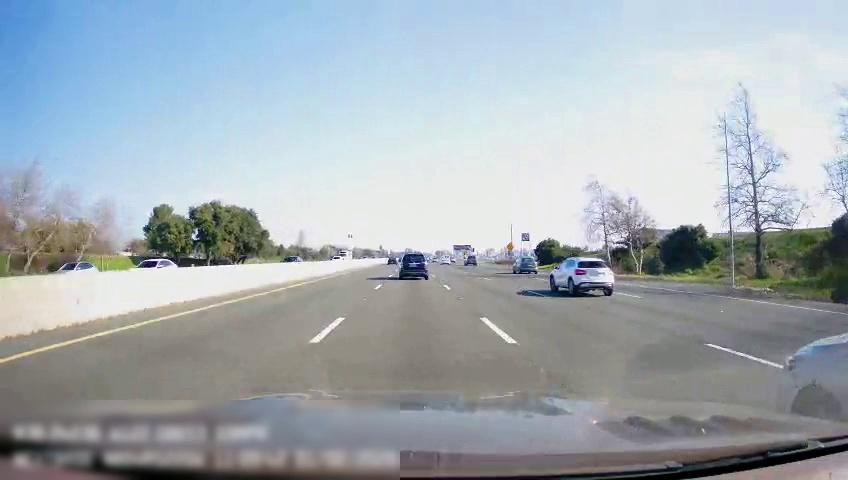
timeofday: Day
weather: Sunny
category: Drivable Space
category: Vehicles | Car
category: Vehicles | SUV
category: Vehicles | Car
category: Vehicles | SUV
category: Vehicles | Car
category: Vehicles | SUV
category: Vehicles | Car
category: Vehicles | Car
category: Vehicles | Car
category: Vehicles | Car
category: Vehicles | Truck
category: Vehicles | Car
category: Lanes | Alternate Lane
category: Lanes | Current Lane
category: Lanes | Current Lane
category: Lanes | Alternate Lane
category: Lanes | Alternate Lane
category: Lanes | Alternate Lane
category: Traffic | Signs